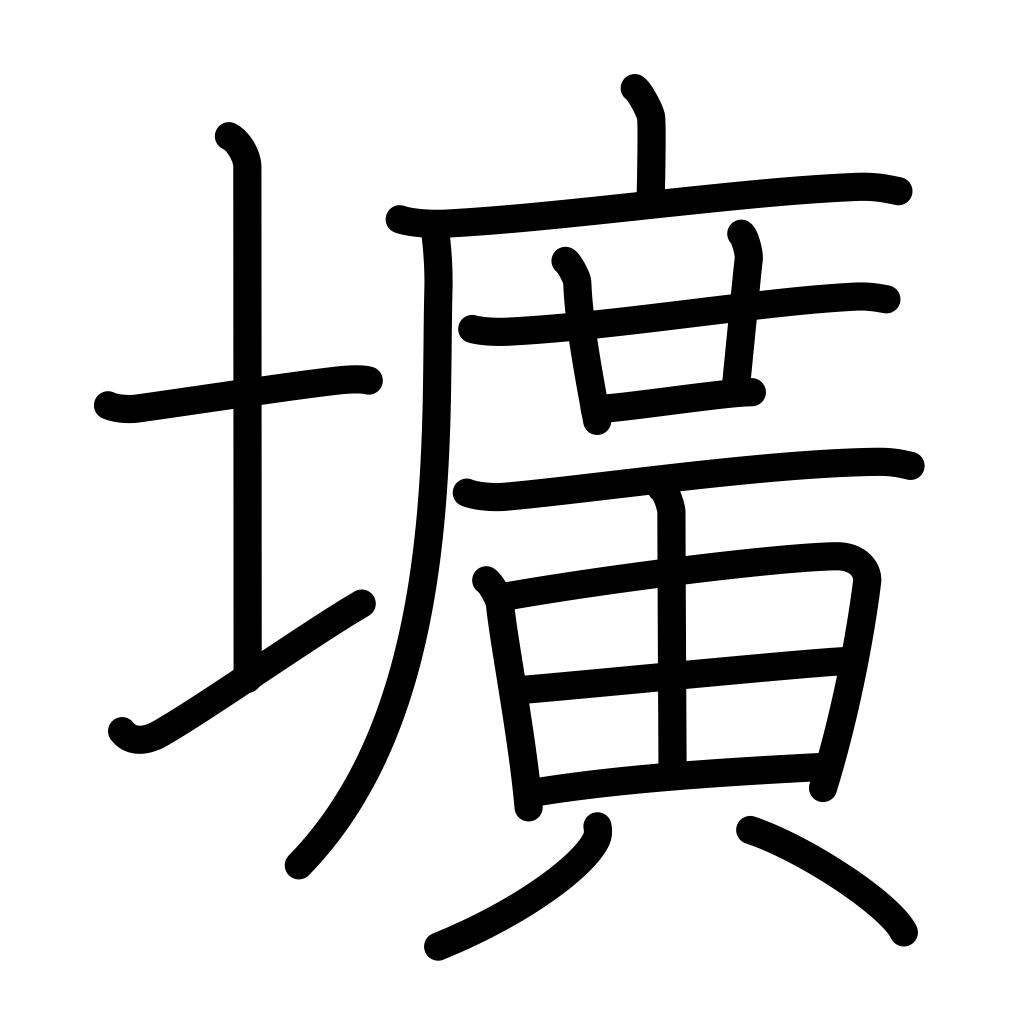
Meaning: hole